Question: I have a Excel file, its look like...
<URL>
After the macros, this will be the end results:
[
I want macro that read column "B", and paste first country from column "C" in the same cells of column "A", after he find duplicate cell in "B", he copy next country from column "C", and does the same as I wrote with first country and etc.
I found code from similar question and tried adapt it to my task:
'''
Sub GetText2()
Dim CellValue As String
Dim RowCrnt As Integer
Dim RowMax As Integer
With Sheets("Sheet1")
RowMax = .Cells(Rows.Count, "B").End(xlUp).Row
For RowCrnt = 2 To RowMax
CellValue = .Cells(RowCrnt, 2).Value
If CellValue <> "" Then
.Cells(RowCrnt, 1).Value = Cells(RowCrnt, 5)
Else
.Cells(RowCrnt, 1).Value = .Cells(RowCrnt - 1, 5).Value
End If
Next
End With
End Sub
'''
But it does not work as it should.
Can someone help me with these? Thanks.
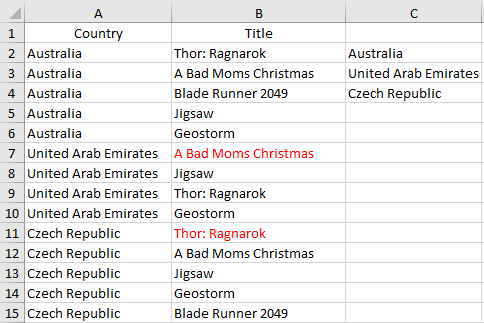
Answer: I think it will resolve your question.
'''
Private Sub GetText2()
Dim CellValue As String
Dim RowCrnt As Integer
Dim RowMaxB As Integer
Dim RowMaxC As Integer
Dim RowMaxA As Integer
Dim wsh As Worksheet
Dim i As Integer
Dim checkDup As Integer
Set wsh = ThisWorkbook.Sheets("Sheet1")
'get max row of each Row
RowMaxB = wsh.Cells(Rows.Count, "B").End(xlUp).Row
RowMaxC = wsh.Cells(Rows.Count, "C").End(xlUp).Row
RowMaxA = wsh.Cells(Rows.Count, "A").End(xlUp).Row
If RowMaxA > 2 Then
'Clear contents of column A before write value. if > 2 to case Column A is blank
wsh.Range("A2:A" & RowMaxA).ClearContents
End If
'Run each row of column B
For RowCrnt = 2 To RowMaxB
checkDup = 0
CellValue = wsh.Cells(RowCrnt, 2).Value
If CellValue <> "" Then
If RowCrnt = 2 Then
'if check row is first row so set first value of column C to it
checkDup = 0
Else
For i = RowCrnt - 1 To 2 Step -1
' loop backwards to find duplicate value in column B
If wsh.Cells(i, 2).Value = CellValue And wsh.Cells(i, 1).Value <> "" Then
' if exist duplicate value so run function to find next value of column C
wsh.Cells(RowCrnt, 1).Value = findInColC(wsh, wsh.Cells(i, 1).Value, RowMaxC, "C")
checkDup = 1
Exit For
Else
End If
Next
End If
If checkDup = 0 Then
wsh.Cells(RowCrnt, 1).Value = wsh.Cells(2, 3).Value
Else
End If
Else
End If
Next
'release variables
CellValue = ""
RowCrnt = 0
RowMaxB = 0
RowMaxC = 0
RowMaxA = 0
Set wsh = Nothing
i = 0
checkDup = 0
End Sub
Function findInColC(wshSheet As Worksheet, stringFind As String, lastRow As Integer, FindColumn As String) As String
Dim i As Integer
For i = 2 To lastRow
If stringFind = wshSheet.Cells(i, FindColumn).Value Then
If i = lastRow Then
'if value find in A is last value in column C so set first value of Column C for it.
findInColC = wshSheet.Cells(2, FindColumn).Value
Else
findInColC = wshSheet.Cells(i + 1, FindColumn).Value
End If
Else
End If
Next
End Function
'''